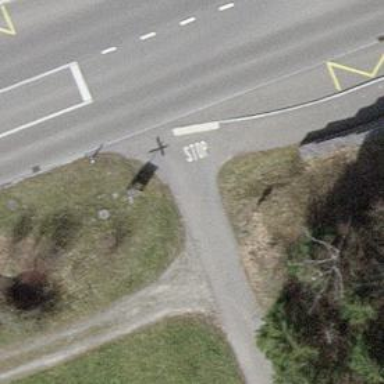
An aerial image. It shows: Road with stop sign.